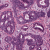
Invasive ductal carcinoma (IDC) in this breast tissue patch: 0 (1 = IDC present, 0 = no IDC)